Question: I've just started with xcode and objective-c and did some very basic apps, but what i'm having problem with is very basic this. the keyboard return button not hiding the keyboard.
I've searched the internet for the solution and all they say is to connect delegate to the file's owner and add the function and it should work, i did that and nothing is working.
I have an ok button and it is working and also clicking on any free space on the screen is working, just the return button....
I am using the simulator, not testing on iphone yet. (xcode 3.2.5 64 bit with the 4.2 simulator).
This is the line of code that should connect the delegate to every textFiled.
1. i've tried already to return both 'YES' and 'NO', didn't work.
2. i've tried both a specific object name for the textField and this general way, didn't work.
'''
- (BOOL)textFieldShouldReturn:(UITextField *)textField {
[textField resignFirstResponder];
return NO;
}
'''
In the: basic view controller connection -> connections -> outlets, i have the: delegate -- File's Owner. and in the file's owner in referencing outlets there is: delegate - Round style text.....
'''
- (BOOL)textFieldShouldReturn:(UITextField *)textField{
NSLog(@"Working!!!");
[textField resignFirstResponder];
return YES;
'''
}
what should i do to make it happen? that is why people say to connect the delegate, but in my case it is connected and not triggering the function...i know it is kind of dumb question but for a nobie like me the solution is not obvious...
This is: 'basicViewController.h':
'''
#import <UIKit/UIKit.h>
@interface basicViewController : <#superclass#> <UITextFieldDelegate>
@interface basicViewController : UIViewController <UITextFieldDelegate> {
//every object that we want to interact with (like text field or lable) is call an outlet!!!!
//here we define the outlets for our program
IBOutlet UITextField *txtName;
IBOutlet UILabel *lblMessage;
}
//here are the getters and setter for our outlets
@property (nonatomic, retain) IBOutlet UITextField *txtName;
@property (nonatomic, retain) IBOutlet UILabel *lblMessage;
//method decleration for the OK button action
- (IBAction) doSomething;
//method for hiding the keyboard when clicking on empty area in the app
//we will put an invisible button on all area and clicking on it will make keyboard disapear
- (IBAction) makeKeyboardGoAway;
@end
'''
This is 'basicViewController.m':
'''
#import "basicViewController.h"
@implementation basicViewController
//synthesizeing the objects that we made' this will create the getter and setters automaticly
@synthesize txtName;
@synthesize lblMessage;
- (IBAction) doSomething{
// makeing keyboard disapear when pressing ok button (doing that form the text field)
//when pressing the OK button, the keyboard will disapear and when clicking in the text field it will show again
[txtName resignFirstResponder];
NSString *msg = [[NSString alloc] initWithFormat:@"Hello, %@",txtName.text];
//the objective-c way for setting the test in the text field
[lblMessage setText:msg];
//the regular object oriented way
//lblMessage.text = msg;
[msg release];
}
- (IBAction) makeKeyboardGoAway{
[txtName resignFirstResponder];
}
//when clicking the return button in the keybaord
- (BOOL)textFieldShouldReturn:(UITextField *)textField{
NSLog(@"Working!!!");
[textField resignFirstResponder];
return YES;
}
- (void)didReceiveMemoryWarning {
// Releases the view if it doesn't have a superview.
[super didReceiveMemoryWarning];
// Release any cached data, images, etc that aren't in use.
}
- (void)viewDidUnload {
// Release any retained subviews of the main view.
// e.g. self.myOutlet = nil;
}
- (void)dealloc {
[super dealloc];
}
@end
'''
Maybe now i am more clear, sorry i didn't do it before.
Any one has an idea what am i doing wrong? it should be pretty strait forward.....

10x a lot for every one that is trying to help....i really like this framework, it is so great after c++ and java, python and many other...and i am working with a book, but it is for ios 3.1, maybe that is the problem.....
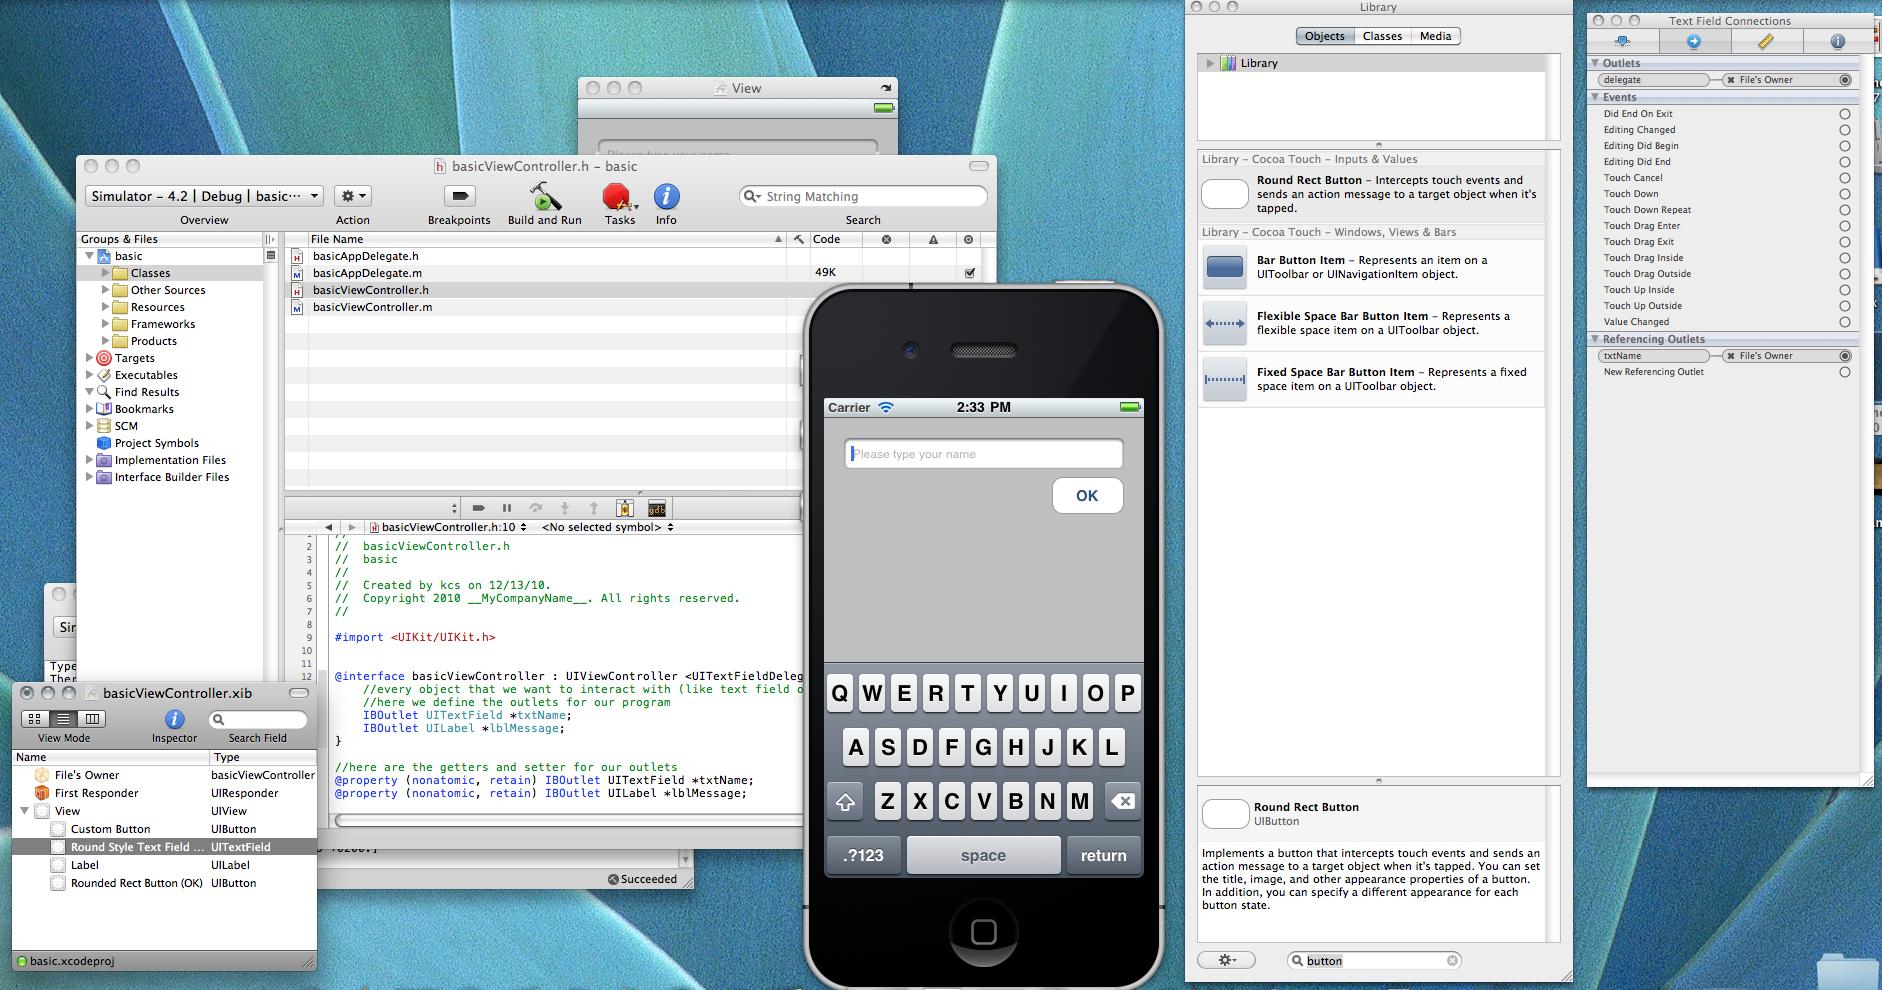
Answer: Firstly you should check if 'textFieldShouldReturn:' is actually being called by adding an NSLog statement or breakpoint at the beginning of the method.
Once that's out of the way, try an manually declare that your view controller conforms to '<UITextFieldDelegate>' protocol in your interface file:
'@interface YourClass : ... <UITextFieldDelegate>'
Also declare a property & outlet for your 'UITextField', make the appropriate connections in IB and manually declare 'self' as the 'UITextField' delegate with:
'self.yourUITextFieldObject.delegate = self;'
Once that's done see if your method above is now being called and make sure you return YES.